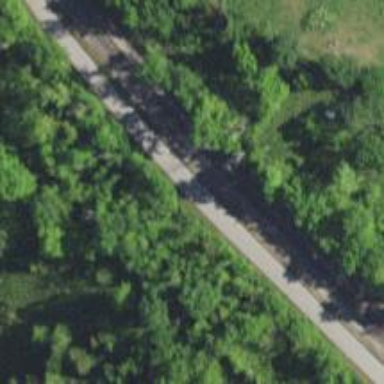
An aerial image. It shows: Railway track.